Interaction volume radius: 5 \u00c5
Interaction volume height: 35 \u00c5
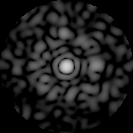
Disorder parameter: 0.8521